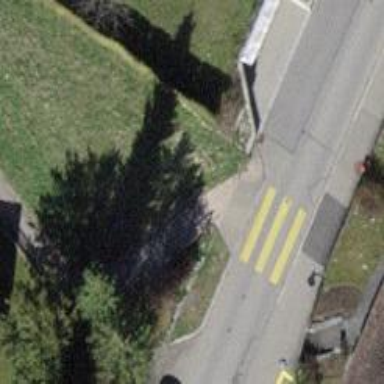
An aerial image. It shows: Road with steps.